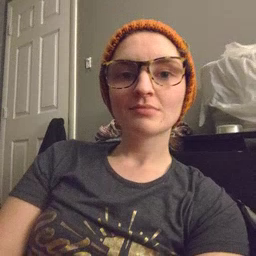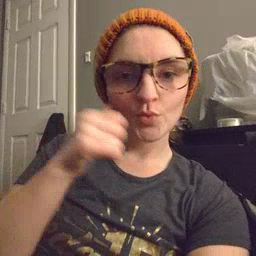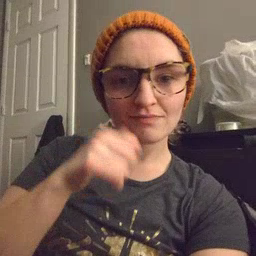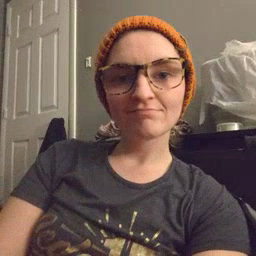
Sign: girl